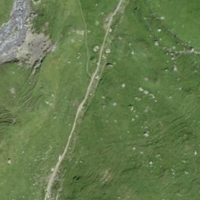
EUNIS habitat code: 23
Species observed at this site:
Marmota marmota
Pyrrhocorax graculus